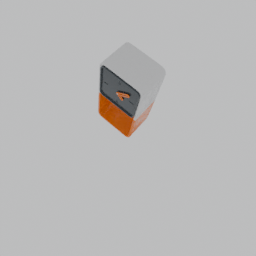
Label: electronics